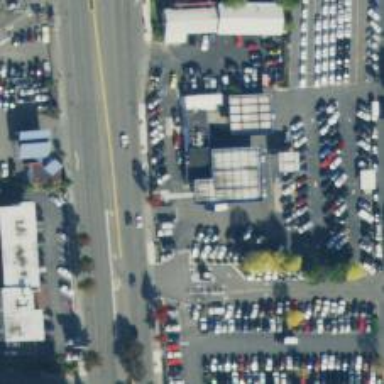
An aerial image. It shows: Car rental service.